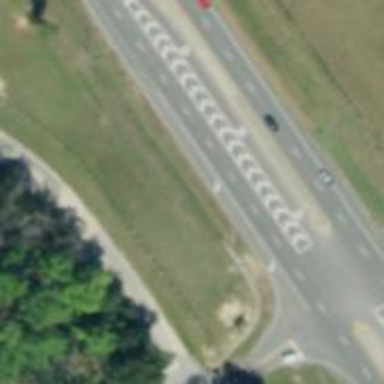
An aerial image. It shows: Asphalt road designated as trunk highway.